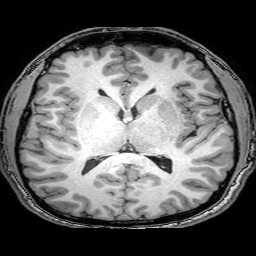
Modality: T1w
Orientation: coronal
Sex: male
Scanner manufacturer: philips
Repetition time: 0.008222 s
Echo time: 0.00381 s